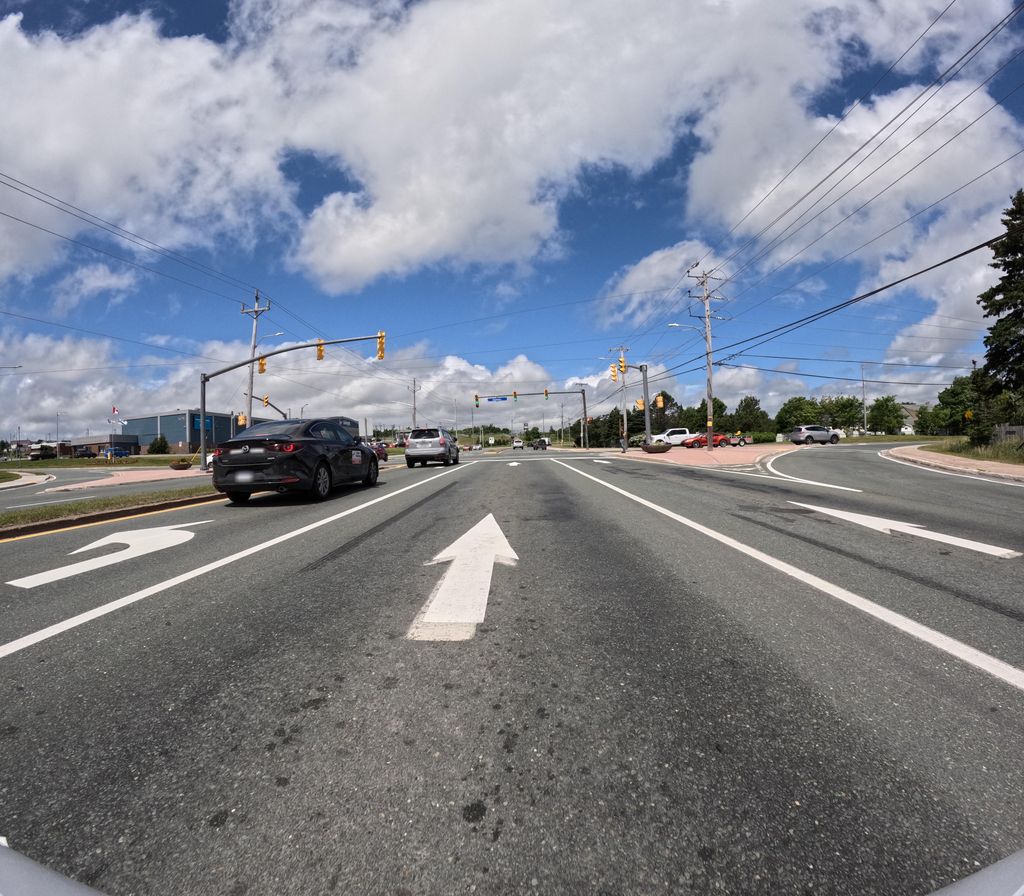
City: st_johns